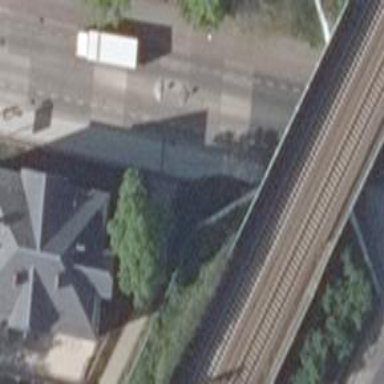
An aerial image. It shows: Bridge that is part of the railway land use.